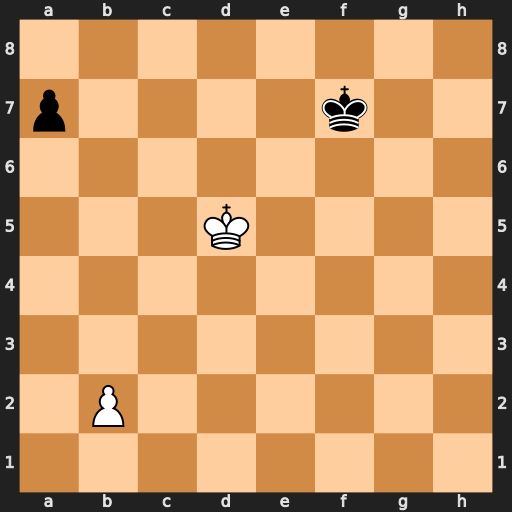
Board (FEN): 8/p4k2/8/3K4/8/8/1P6/8
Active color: w
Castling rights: -
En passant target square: -
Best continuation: b4 Ke8 Kc6 Kd8 Kb7